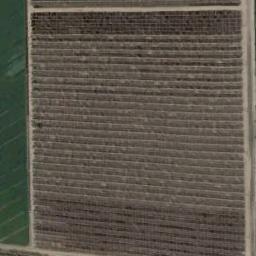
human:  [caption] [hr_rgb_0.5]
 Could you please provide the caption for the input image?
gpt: There are many crops in rectangular farmlands .

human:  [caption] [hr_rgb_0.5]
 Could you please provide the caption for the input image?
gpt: A khaki rectangular farmland is next to a green rectangular farmland .

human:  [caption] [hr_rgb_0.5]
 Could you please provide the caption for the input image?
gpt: A brown rectangular farm field .

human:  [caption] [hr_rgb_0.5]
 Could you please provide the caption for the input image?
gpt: There are some green and bare rectangular farmland .

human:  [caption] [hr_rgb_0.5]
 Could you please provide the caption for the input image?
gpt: A brown rectangular farmland beside a green one .